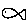
Label: fish